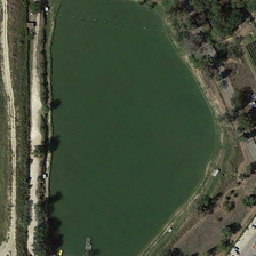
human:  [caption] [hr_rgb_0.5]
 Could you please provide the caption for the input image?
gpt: a row of orange covered houses on the edge of the pond.

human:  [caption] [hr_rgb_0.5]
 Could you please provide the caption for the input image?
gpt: A row of orange roof houses on the edge of the pond.

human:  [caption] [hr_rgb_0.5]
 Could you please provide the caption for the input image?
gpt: A FILE OF Orange Houses on the edge of the lake.

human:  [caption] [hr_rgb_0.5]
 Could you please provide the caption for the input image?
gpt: A row of orange roofed houses on the edge of the pond.

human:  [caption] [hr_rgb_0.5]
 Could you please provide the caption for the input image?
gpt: A row of orange roof houses on the edge of the pond.